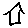
Label: house